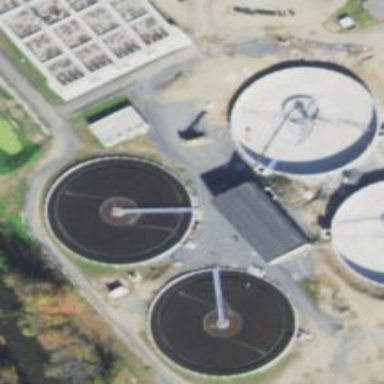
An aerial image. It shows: Body of wastewater.